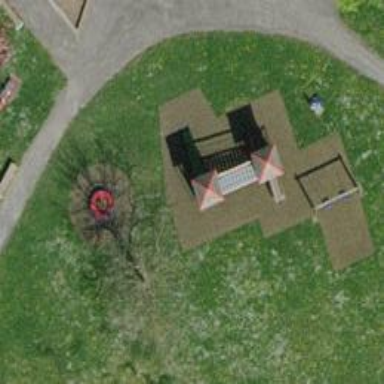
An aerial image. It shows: Playground area for leisure activities on the land.